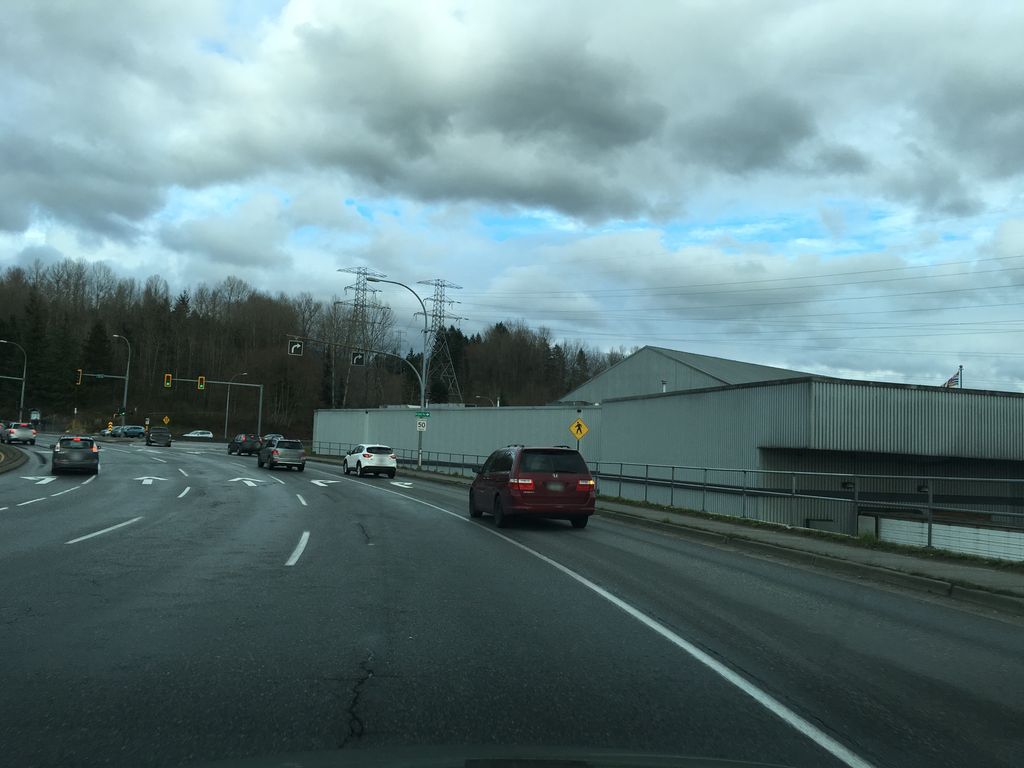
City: vancouver